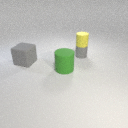
large green rubber cylinder in front of large gray rubber cube